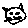
Label: cat